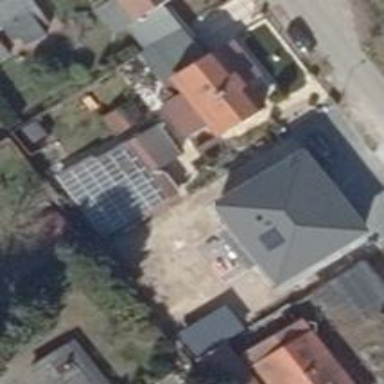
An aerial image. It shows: Pyramidal roof tops building of apartments.